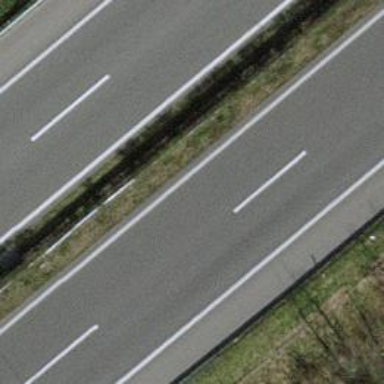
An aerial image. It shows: View of motorway.